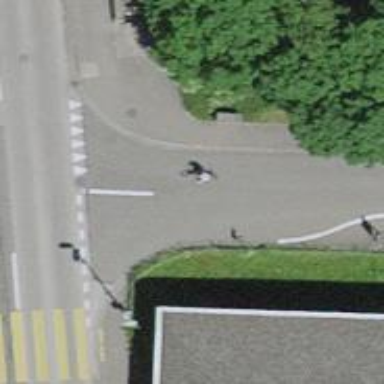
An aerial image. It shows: Footway.